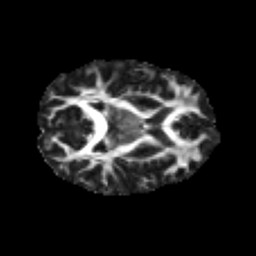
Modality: FA
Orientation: axial
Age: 25
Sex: female
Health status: healthy
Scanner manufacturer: philips
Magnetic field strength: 3 T
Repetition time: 10.015 s
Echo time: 0.07044 s